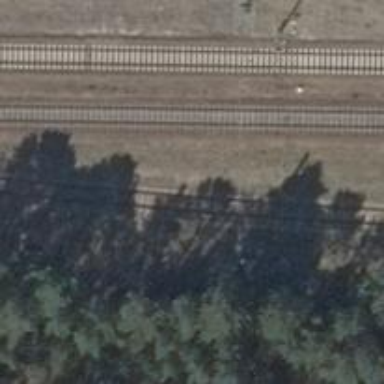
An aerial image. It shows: Railway track with electrified contact lines. This is siding track.